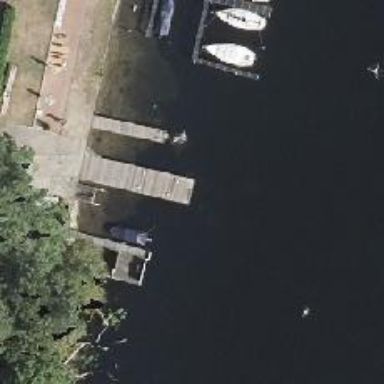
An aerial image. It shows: Man-made pier.